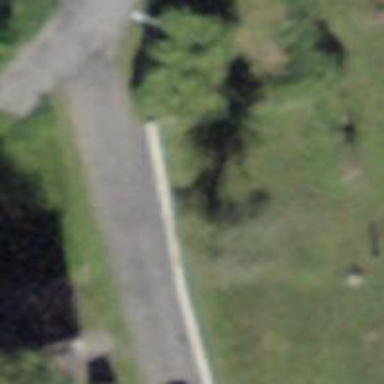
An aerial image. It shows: Unpaved path.